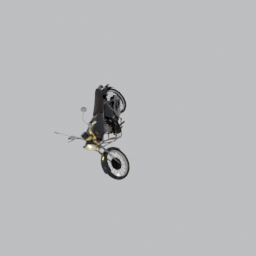
Label: mechanical